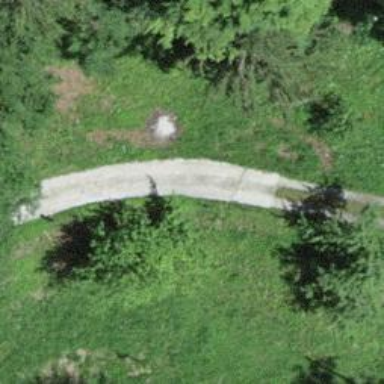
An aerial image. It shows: Concrete track with grade1 tracktype.